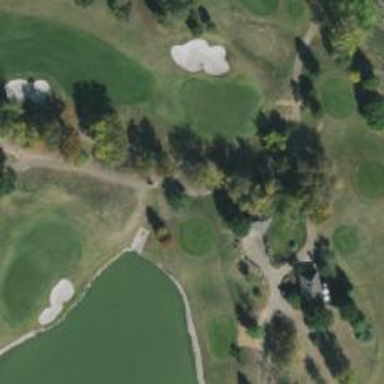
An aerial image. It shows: Path for golf carts.